Question:
I am generating a BIRT report as shown by image embedded, I am grouping by custmeer such as ACM , AFL etc ...
As you can see I use background alternative color as blue and white, to achieve this I simply use the highlight tab of detail row as(row["__rownum"] % 2 Equal to 0).
now , if I move into more complexity such as different color combination for different groups e.g for group(customer in this case) yellow-white, for group2 red-white etc....
I am using this.getStyle().backgroundColor ='color', but the problem lies into selecting the individual groups, may be some sort of in condition would do the trick, but I am lost
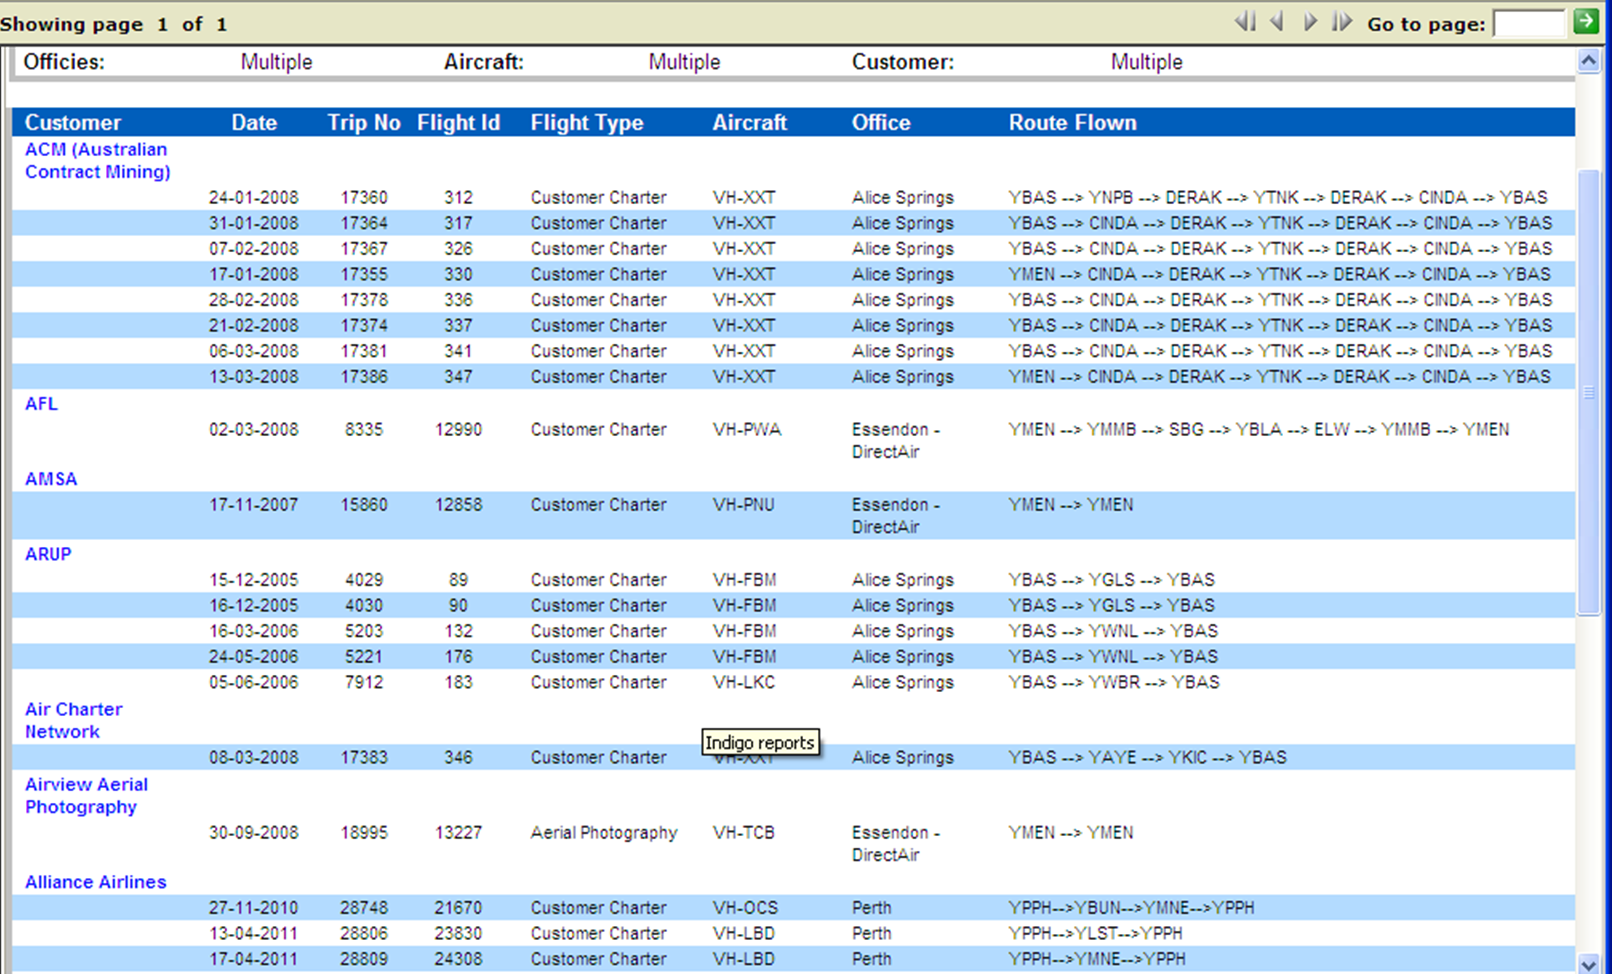
Answer: The simplest way to set a row's background colour in BIRT is by adding conditions to the list in the Highlight tab within the Property Editor for the row. It looks as though you have already done this to set alternative lines to blue - by adding extra conditions with additional colours, you can set the background accordingly. This method is most useful where only a small number of colours are required, since you have to set up a different condition for each colour.
Where a larger selection of colours is likely to be required, it would make more sense to do conditional formatting within an event script - you can find an example <URL>.
EDIT: Adding a running group count in BIRT:
- - - '1/row['']'
The second aggregation item will be a running count of the groups in the report.